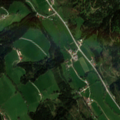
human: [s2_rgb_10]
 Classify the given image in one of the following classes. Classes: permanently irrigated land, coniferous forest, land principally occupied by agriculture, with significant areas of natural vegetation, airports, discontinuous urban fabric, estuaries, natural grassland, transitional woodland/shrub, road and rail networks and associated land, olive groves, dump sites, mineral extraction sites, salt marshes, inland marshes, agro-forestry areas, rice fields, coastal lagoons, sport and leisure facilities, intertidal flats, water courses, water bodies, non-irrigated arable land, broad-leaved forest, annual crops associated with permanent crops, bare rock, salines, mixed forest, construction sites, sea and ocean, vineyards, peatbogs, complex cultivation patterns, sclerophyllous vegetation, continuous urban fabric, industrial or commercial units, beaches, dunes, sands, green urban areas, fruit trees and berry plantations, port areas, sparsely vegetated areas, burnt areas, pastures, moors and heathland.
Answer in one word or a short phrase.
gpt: complex cultivation patterns, coniferous forest, mixed forest